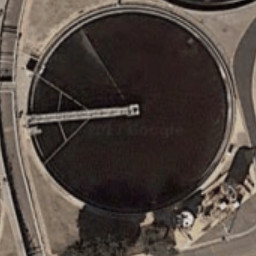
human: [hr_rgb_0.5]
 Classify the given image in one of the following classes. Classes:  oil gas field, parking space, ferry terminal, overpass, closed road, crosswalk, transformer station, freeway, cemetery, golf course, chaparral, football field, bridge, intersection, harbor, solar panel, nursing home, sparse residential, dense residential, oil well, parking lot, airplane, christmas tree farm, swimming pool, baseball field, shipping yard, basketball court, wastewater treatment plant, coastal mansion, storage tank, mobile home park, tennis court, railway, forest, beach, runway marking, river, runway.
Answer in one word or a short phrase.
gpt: wastewater treatment plant